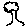
Label: tree